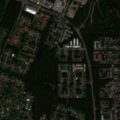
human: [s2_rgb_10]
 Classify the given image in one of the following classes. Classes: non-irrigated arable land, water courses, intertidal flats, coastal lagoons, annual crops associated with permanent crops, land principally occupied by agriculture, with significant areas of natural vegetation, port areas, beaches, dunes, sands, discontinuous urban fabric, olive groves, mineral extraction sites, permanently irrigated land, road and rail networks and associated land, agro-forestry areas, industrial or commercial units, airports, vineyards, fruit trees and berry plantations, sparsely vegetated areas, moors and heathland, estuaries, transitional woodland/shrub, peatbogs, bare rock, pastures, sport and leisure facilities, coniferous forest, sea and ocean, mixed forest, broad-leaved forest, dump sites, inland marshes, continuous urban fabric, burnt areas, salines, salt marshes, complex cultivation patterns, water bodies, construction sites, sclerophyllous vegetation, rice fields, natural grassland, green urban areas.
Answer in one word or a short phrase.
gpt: discontinuous urban fabric, broad-leaved forest, mixed forest